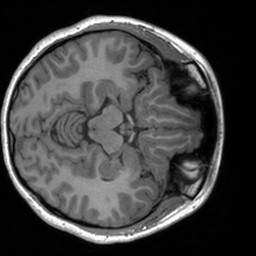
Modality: T1w
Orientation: axial
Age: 21
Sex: female
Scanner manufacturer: siemens
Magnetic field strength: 3 T
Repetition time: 1.9 s
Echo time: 0.00226 s